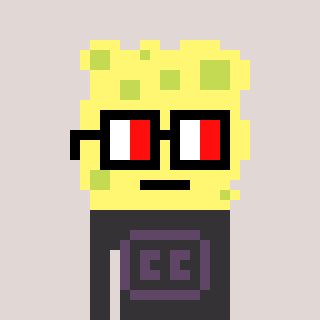
a pixel art character with square glasses with black frames and red eyes, a sponge-shaped head and a grayscale-colored body on a warm background